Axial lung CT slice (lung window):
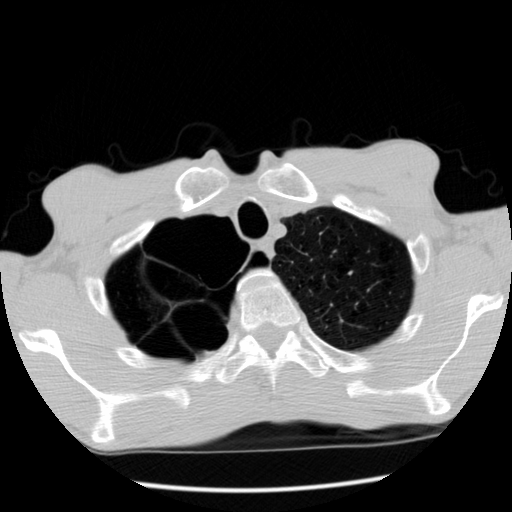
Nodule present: no